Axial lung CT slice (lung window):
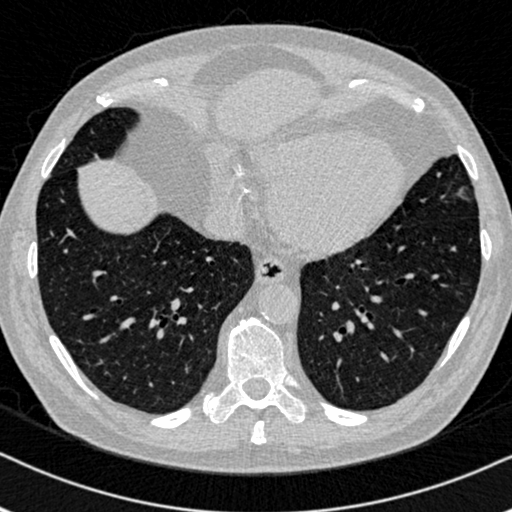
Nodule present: no